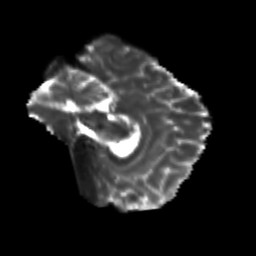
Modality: T2w
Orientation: sagittal
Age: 25
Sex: male
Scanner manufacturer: siemens
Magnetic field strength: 3 T
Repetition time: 3.5 s
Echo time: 0.113 s